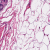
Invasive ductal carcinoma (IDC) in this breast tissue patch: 0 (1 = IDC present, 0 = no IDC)